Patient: sex F, age 37
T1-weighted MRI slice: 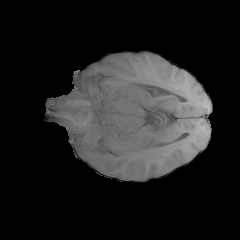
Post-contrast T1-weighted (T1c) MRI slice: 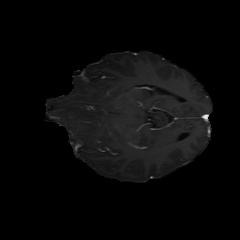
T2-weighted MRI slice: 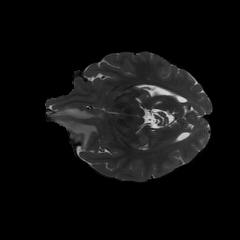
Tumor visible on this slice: yes
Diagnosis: Glioblastoma, IDH-wildtype
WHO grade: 4